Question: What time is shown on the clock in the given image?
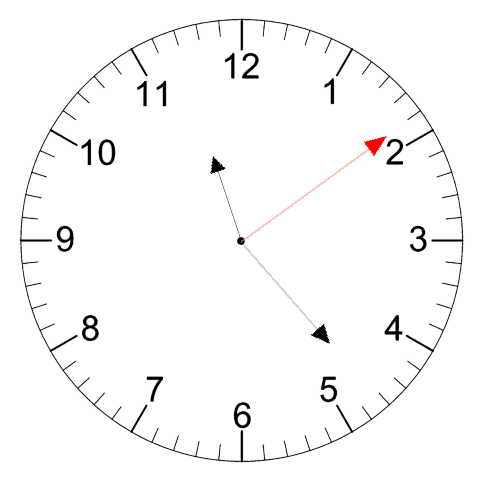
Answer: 11:23:09